Question: I am working in Listview in jQuery Mobile dynamically. I can't make this design.

Code:
'''
<li data-role="list-divider" role="heading">Category</li>
<li id="305"> <a href="#" class="achk">
<fieldset data-role="controlgroup" style="width:53px;">
<input type="checkbox" name="checkbox_attribute_0" id="checkbox_attribute_0" data-iconpos="notext" /> <label for="checkbox_attribute_0" action="selectAttribute" data="test"></label>
</fieldset>
<label onclick="viewMessage(305, 0);" class="lblImage" data-corners="false">
<fieldset data-role="controlgroup" style="height:0px !important">
<img alt="" src="img/letter.png" />
</fieldset>
</label>
<div onclick="viewMessage(305, 0);" >
<h4>Advanced-customization-Jquery-Mobile-Buttons </h4>
<p>Advanced-customization-Jquery-Mobile-Buttons</p><p>Date : November 15, 2013</p>
</div>
<a href="#" onclick="deleteMessage(305, 0)">Delete</a>
</a>
</li>
'''
Here is the <URL> of the code I have done so far.
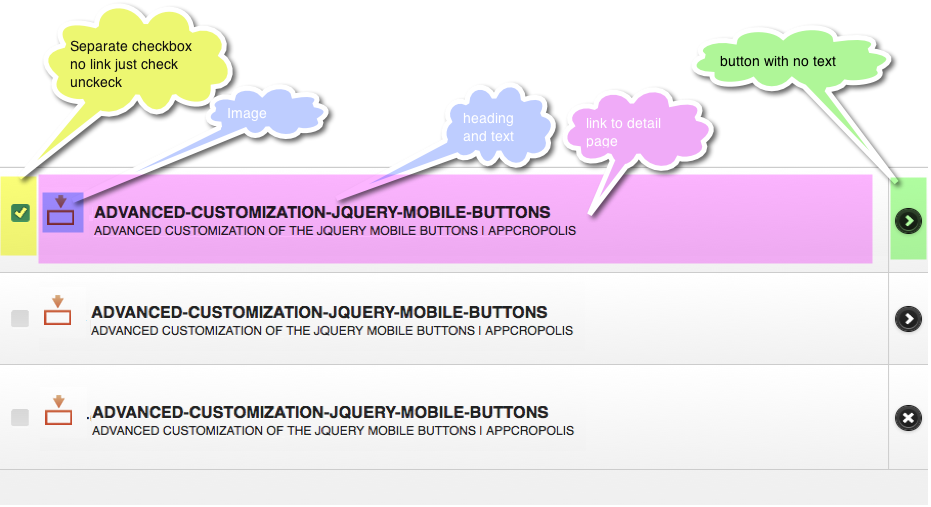
Answer: '''
Add these lines in your function.
$("#inbox_list").trigger("create");
$("#inbox_list").listview("refresh");
'''
# Update Code
'''
$('#dvCount').html(data.count);
//$('input[type=checkbox]').checkboxradio().trigger('create');
$('[data-role="listview"]').html( list ).trigger('create');
$('[data-role="listview"]').listview('refresh');
'''